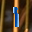
Label: 1